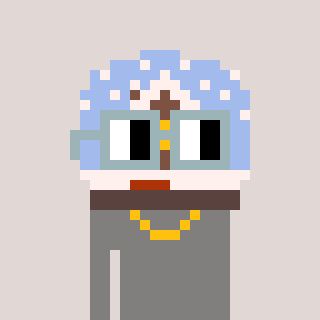
a pixel art character with square dark gray glasses, a snow globe-shaped head and a bluegrey-colored body on a warm background